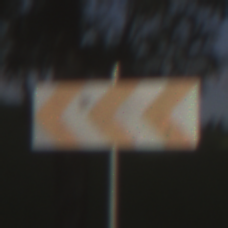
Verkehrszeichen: RichtungstafelnInKurvenGrossRechts
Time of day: MorningAfternoon
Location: Outdoor (Nature)
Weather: Clear
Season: NotSpecified
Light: Natural